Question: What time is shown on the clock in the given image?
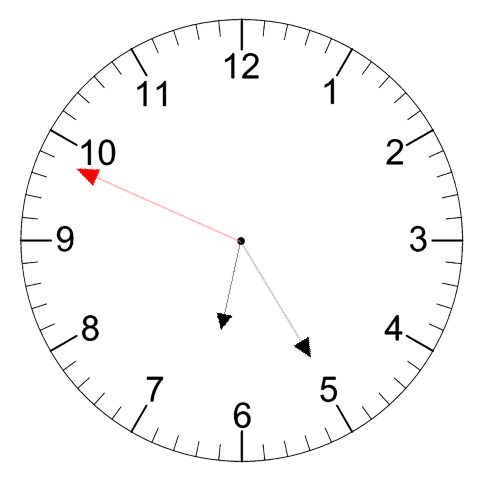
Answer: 06:24:49